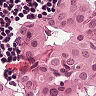
Metastatic tissue present: yes